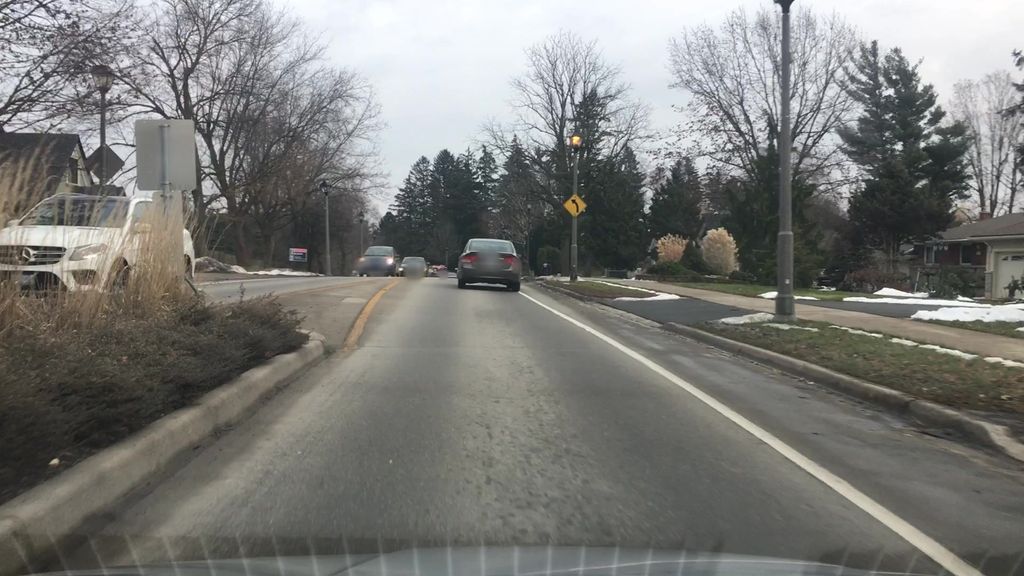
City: hamilton